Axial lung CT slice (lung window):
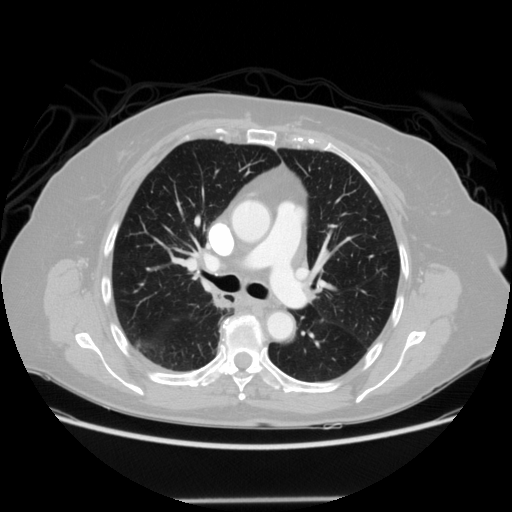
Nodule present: no